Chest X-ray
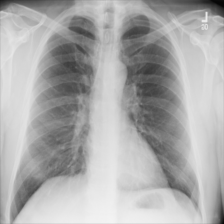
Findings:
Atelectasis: negative
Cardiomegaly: negative
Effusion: negative
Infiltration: negative
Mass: negative
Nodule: negative
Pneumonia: negative
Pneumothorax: negative
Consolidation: negative
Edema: negative
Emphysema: negative
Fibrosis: negative
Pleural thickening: negative
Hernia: negative